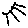
Label: sun